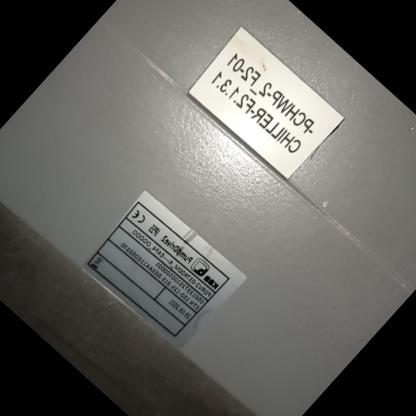
Klasa: tabliczka-znamionowa